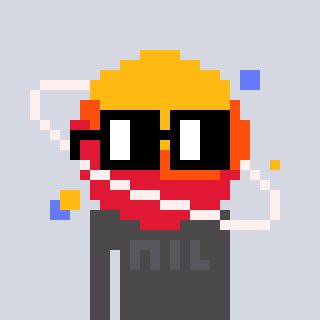
a pixel art character with square black glasses, a saturn-shaped head and a grayscale-colored body on a cool background